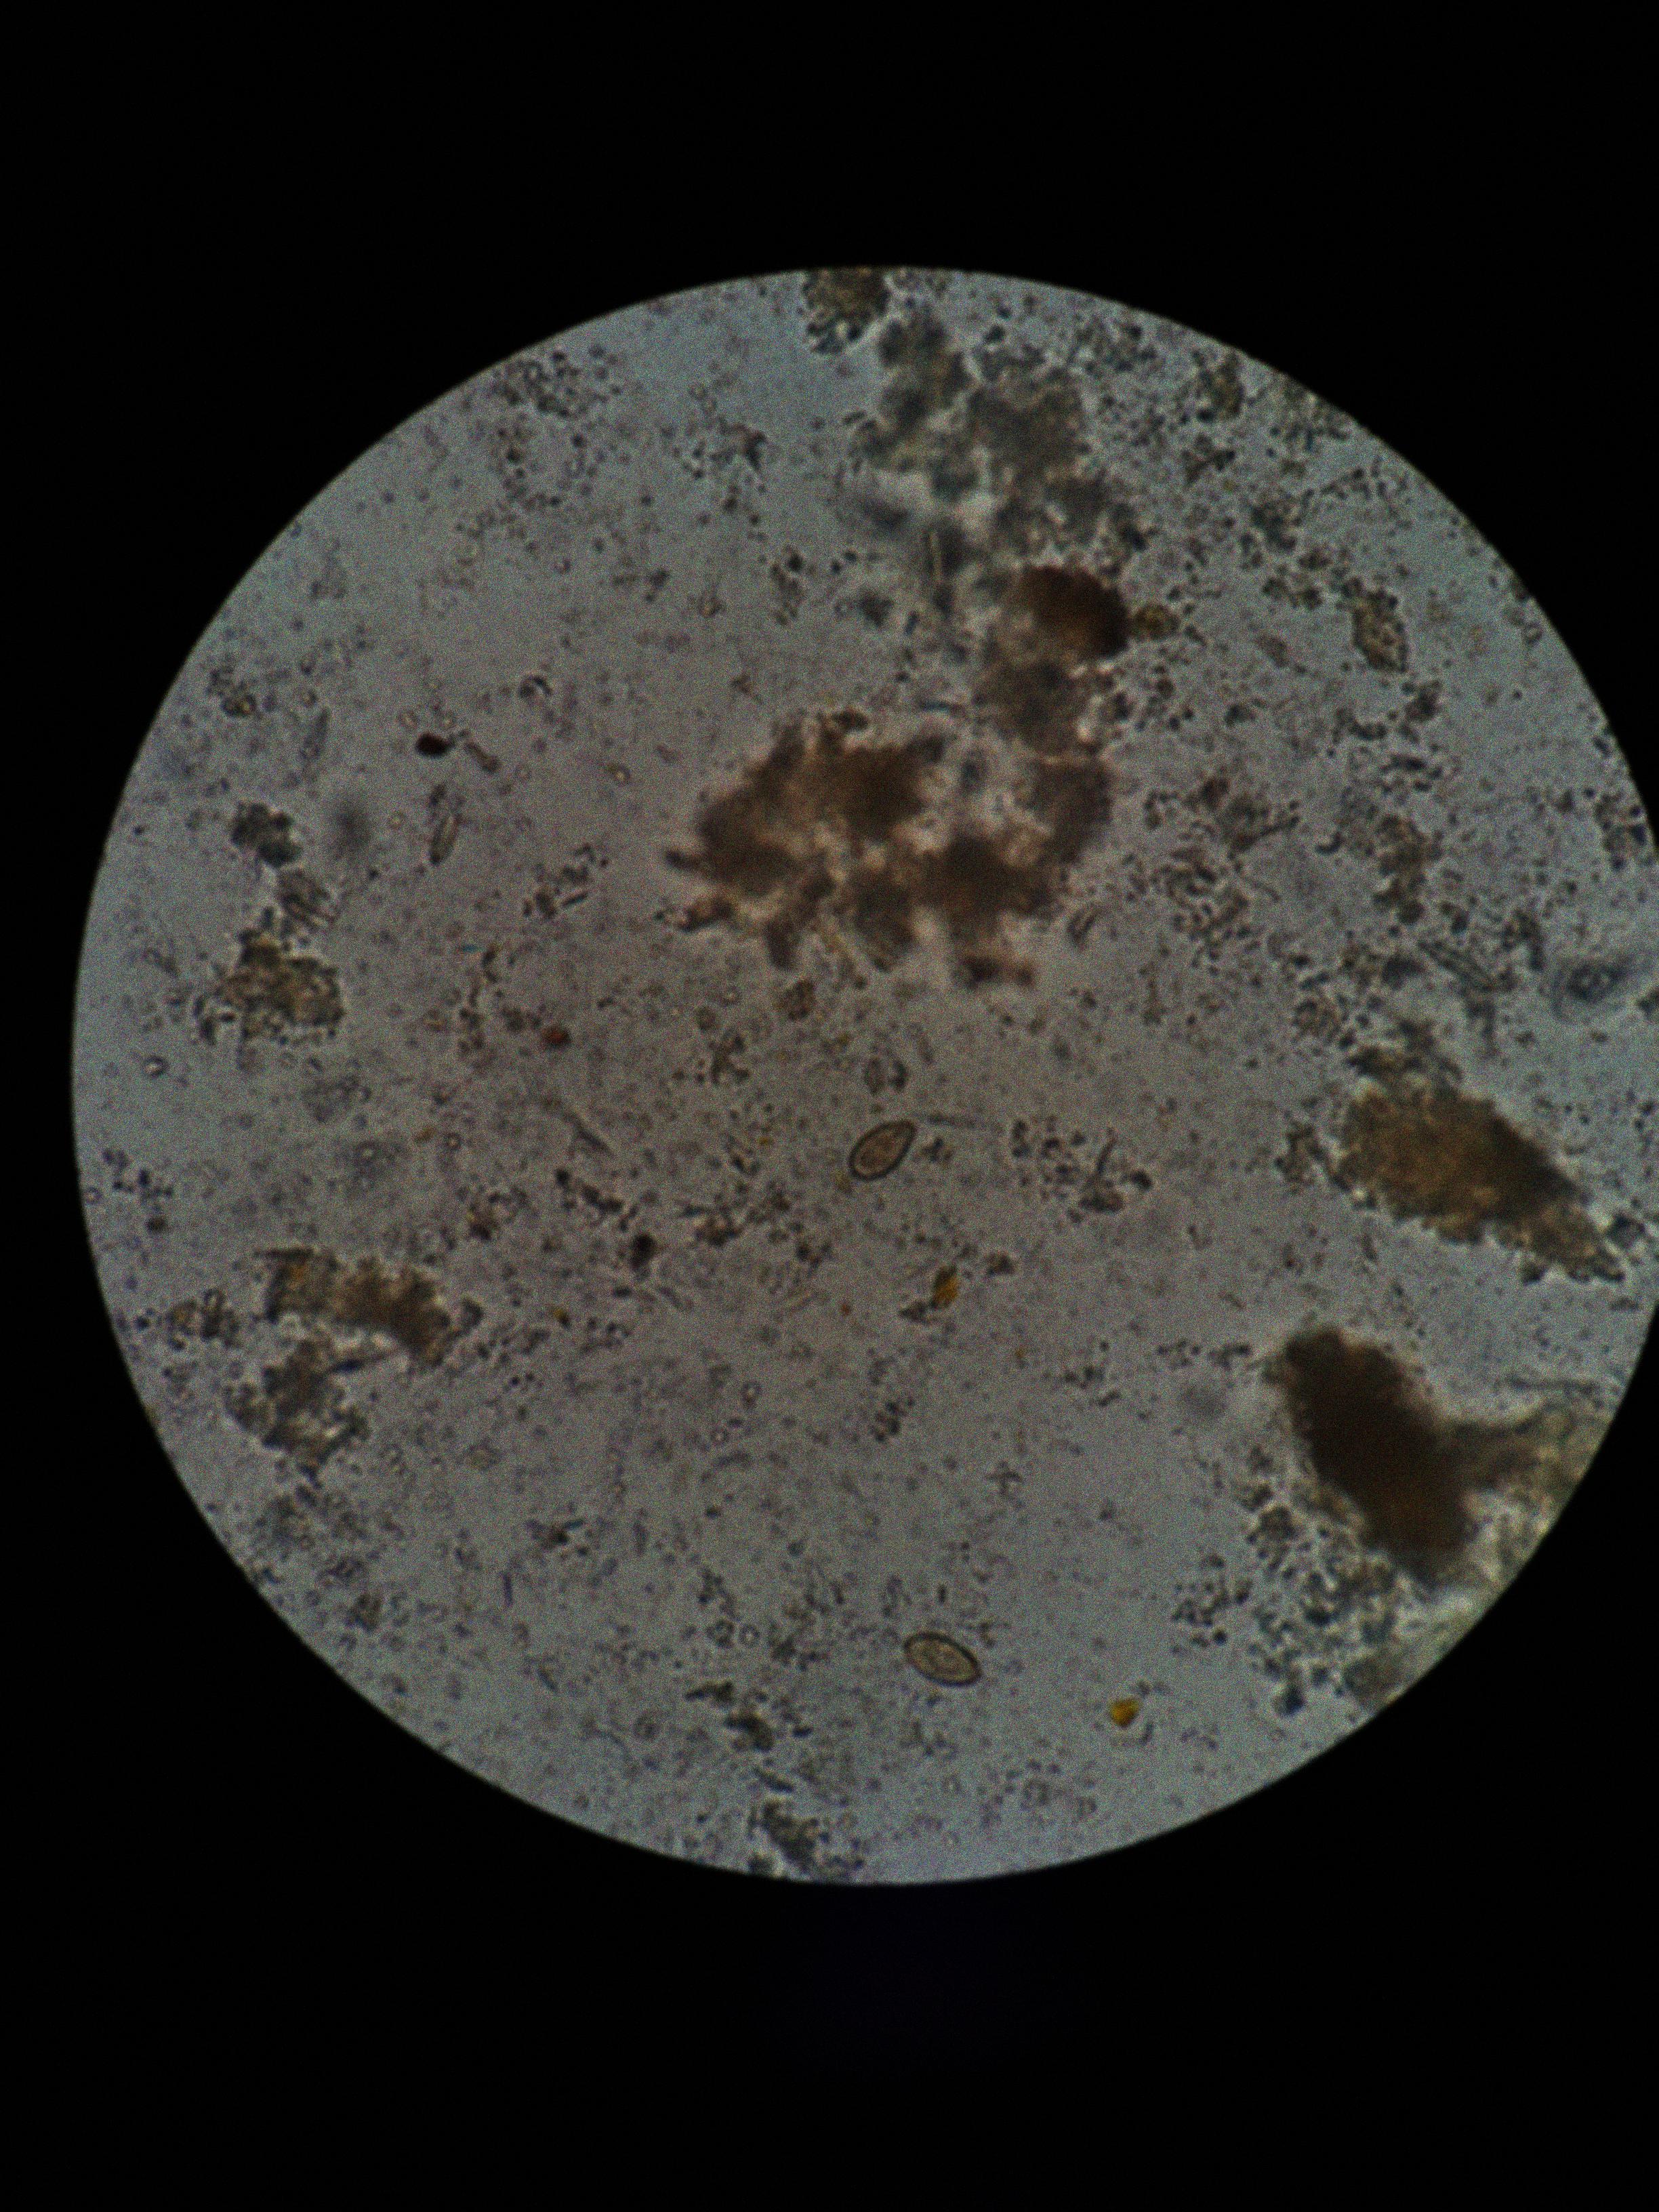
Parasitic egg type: Opisthorchis viverrine